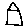
Label: house